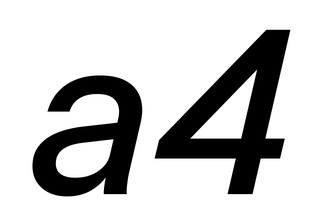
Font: InstrumentSans-Italic_Medium_Italic